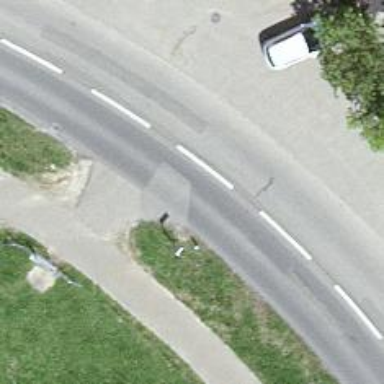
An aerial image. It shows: Bus stop with platform for public transport.